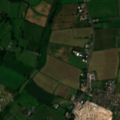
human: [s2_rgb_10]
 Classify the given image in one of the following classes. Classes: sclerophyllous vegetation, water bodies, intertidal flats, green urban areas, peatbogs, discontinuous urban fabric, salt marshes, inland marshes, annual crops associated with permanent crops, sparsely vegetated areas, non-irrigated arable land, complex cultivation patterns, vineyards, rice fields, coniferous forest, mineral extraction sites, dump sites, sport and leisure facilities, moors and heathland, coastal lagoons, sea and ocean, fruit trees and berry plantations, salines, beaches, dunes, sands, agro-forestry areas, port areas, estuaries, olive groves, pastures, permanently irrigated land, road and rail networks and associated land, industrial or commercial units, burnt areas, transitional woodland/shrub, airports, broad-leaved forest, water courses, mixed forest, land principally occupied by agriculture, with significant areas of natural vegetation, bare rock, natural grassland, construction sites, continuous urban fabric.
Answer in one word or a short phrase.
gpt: discontinuous urban fabric, pastures